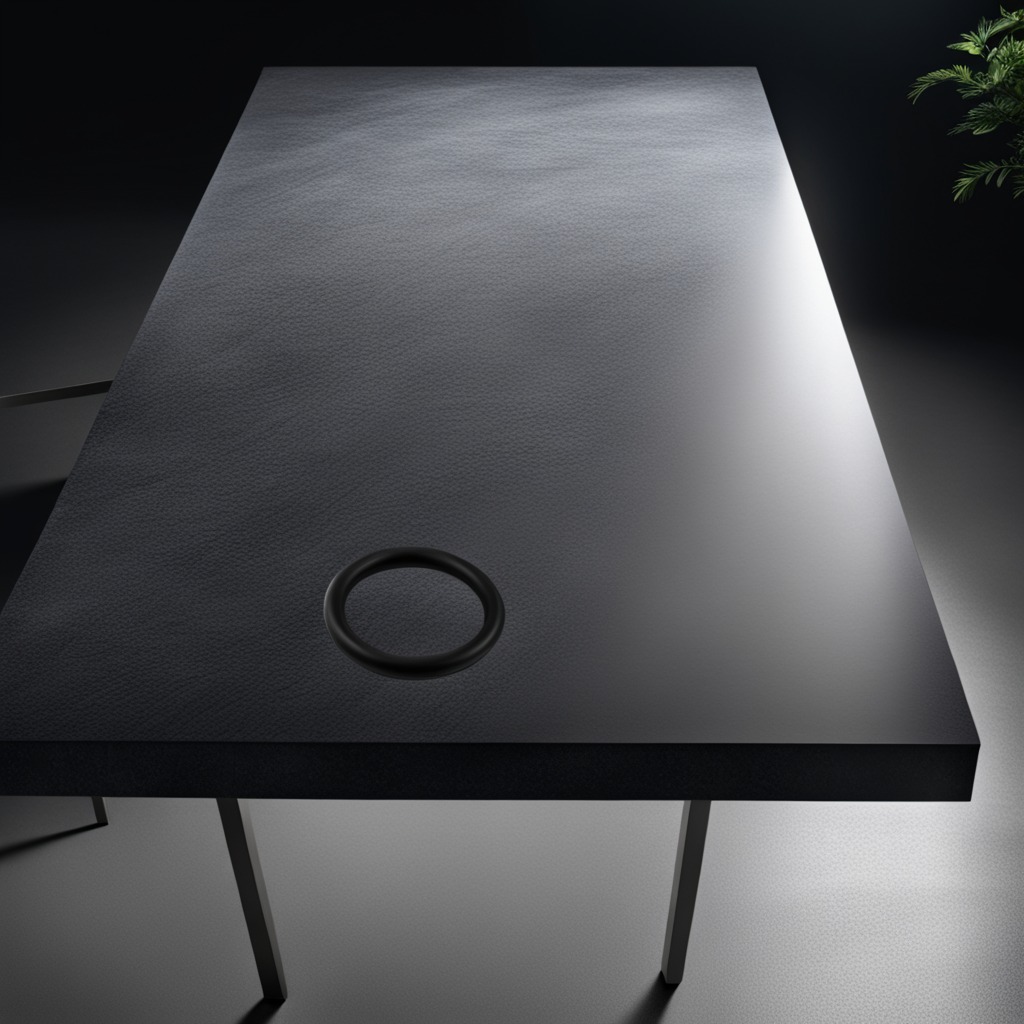
A rubber O-ring lies on the clean granite table inside a workshop at night.